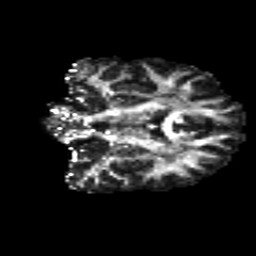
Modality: FA
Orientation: coronal
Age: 28
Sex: male
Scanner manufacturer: siemens
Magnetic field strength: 3 T
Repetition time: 8.8 s
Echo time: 0.085 s